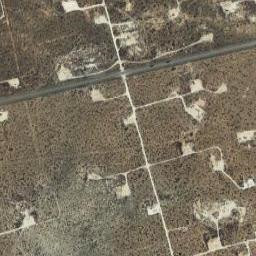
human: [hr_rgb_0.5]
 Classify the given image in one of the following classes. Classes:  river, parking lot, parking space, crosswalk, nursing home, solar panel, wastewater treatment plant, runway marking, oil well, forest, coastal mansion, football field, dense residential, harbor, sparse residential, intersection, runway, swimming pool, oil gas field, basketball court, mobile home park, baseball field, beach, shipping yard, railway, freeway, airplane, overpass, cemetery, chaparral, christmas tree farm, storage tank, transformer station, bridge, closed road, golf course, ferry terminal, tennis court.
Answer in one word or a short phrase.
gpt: oil gas field